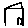
Label: house